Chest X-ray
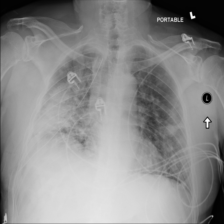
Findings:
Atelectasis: negative
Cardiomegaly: negative
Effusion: negative
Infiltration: negative
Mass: negative
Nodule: negative
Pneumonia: negative
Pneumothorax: positive
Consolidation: positive
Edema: negative
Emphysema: negative
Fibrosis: negative
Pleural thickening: negative
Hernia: negative